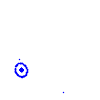
Particle: electron